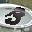
Label: 3